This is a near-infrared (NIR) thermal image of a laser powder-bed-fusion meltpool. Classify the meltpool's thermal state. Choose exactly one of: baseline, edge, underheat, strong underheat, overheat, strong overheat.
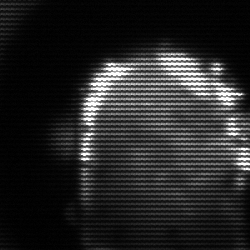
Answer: baseline